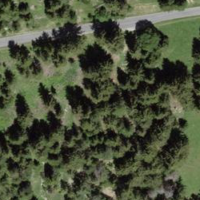
EUNIS habitat code: 43
Species observed at this site:
Gentiana cruciata